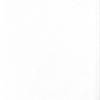
Label: dusty